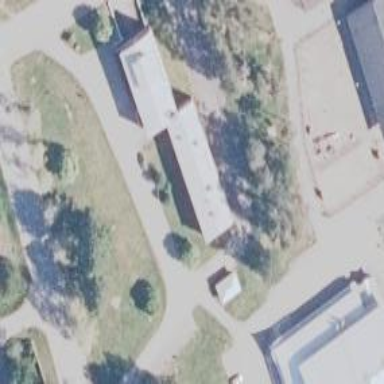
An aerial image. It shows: Public building.